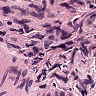
Metastatic tissue present: no